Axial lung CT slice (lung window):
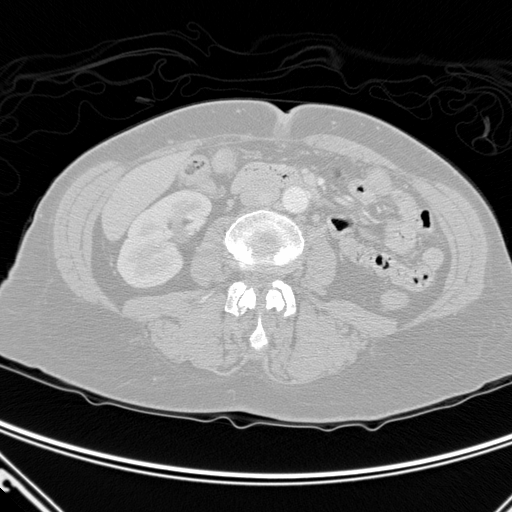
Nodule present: no